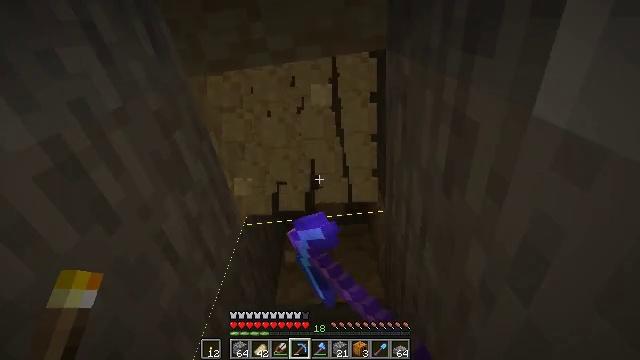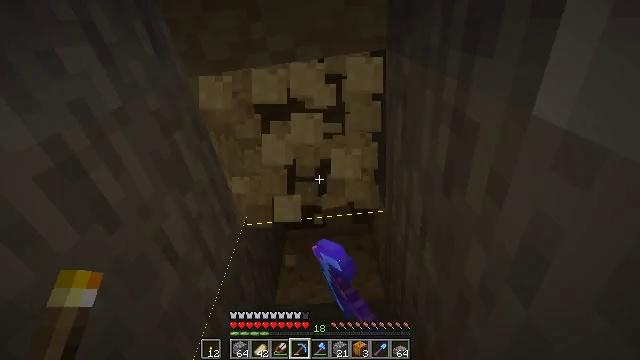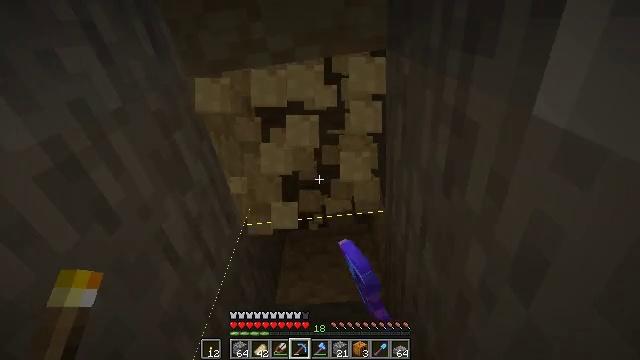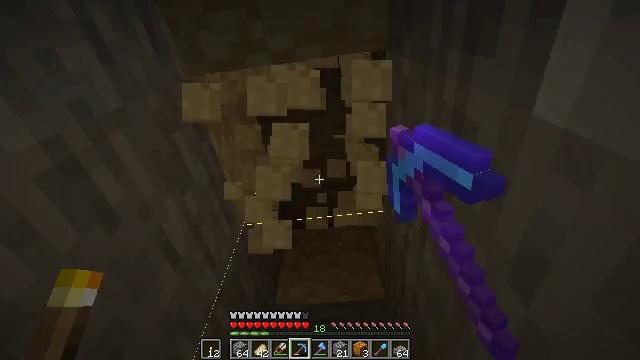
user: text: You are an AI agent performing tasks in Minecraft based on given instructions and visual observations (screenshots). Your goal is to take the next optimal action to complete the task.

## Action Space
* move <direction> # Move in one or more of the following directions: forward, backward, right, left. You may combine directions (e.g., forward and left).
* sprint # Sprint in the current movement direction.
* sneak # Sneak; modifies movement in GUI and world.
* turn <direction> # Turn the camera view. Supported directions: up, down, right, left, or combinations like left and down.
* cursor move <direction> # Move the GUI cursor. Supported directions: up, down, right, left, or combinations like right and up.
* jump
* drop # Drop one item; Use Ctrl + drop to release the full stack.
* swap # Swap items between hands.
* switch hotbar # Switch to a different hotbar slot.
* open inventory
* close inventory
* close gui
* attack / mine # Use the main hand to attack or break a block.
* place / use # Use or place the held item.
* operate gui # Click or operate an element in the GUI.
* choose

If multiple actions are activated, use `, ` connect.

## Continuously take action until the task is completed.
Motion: motion action
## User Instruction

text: Attack the sandstone to break it.
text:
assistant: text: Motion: attack / mine
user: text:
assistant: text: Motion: attack / mine
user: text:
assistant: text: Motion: attack / mine
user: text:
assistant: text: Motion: attack / mine